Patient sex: M
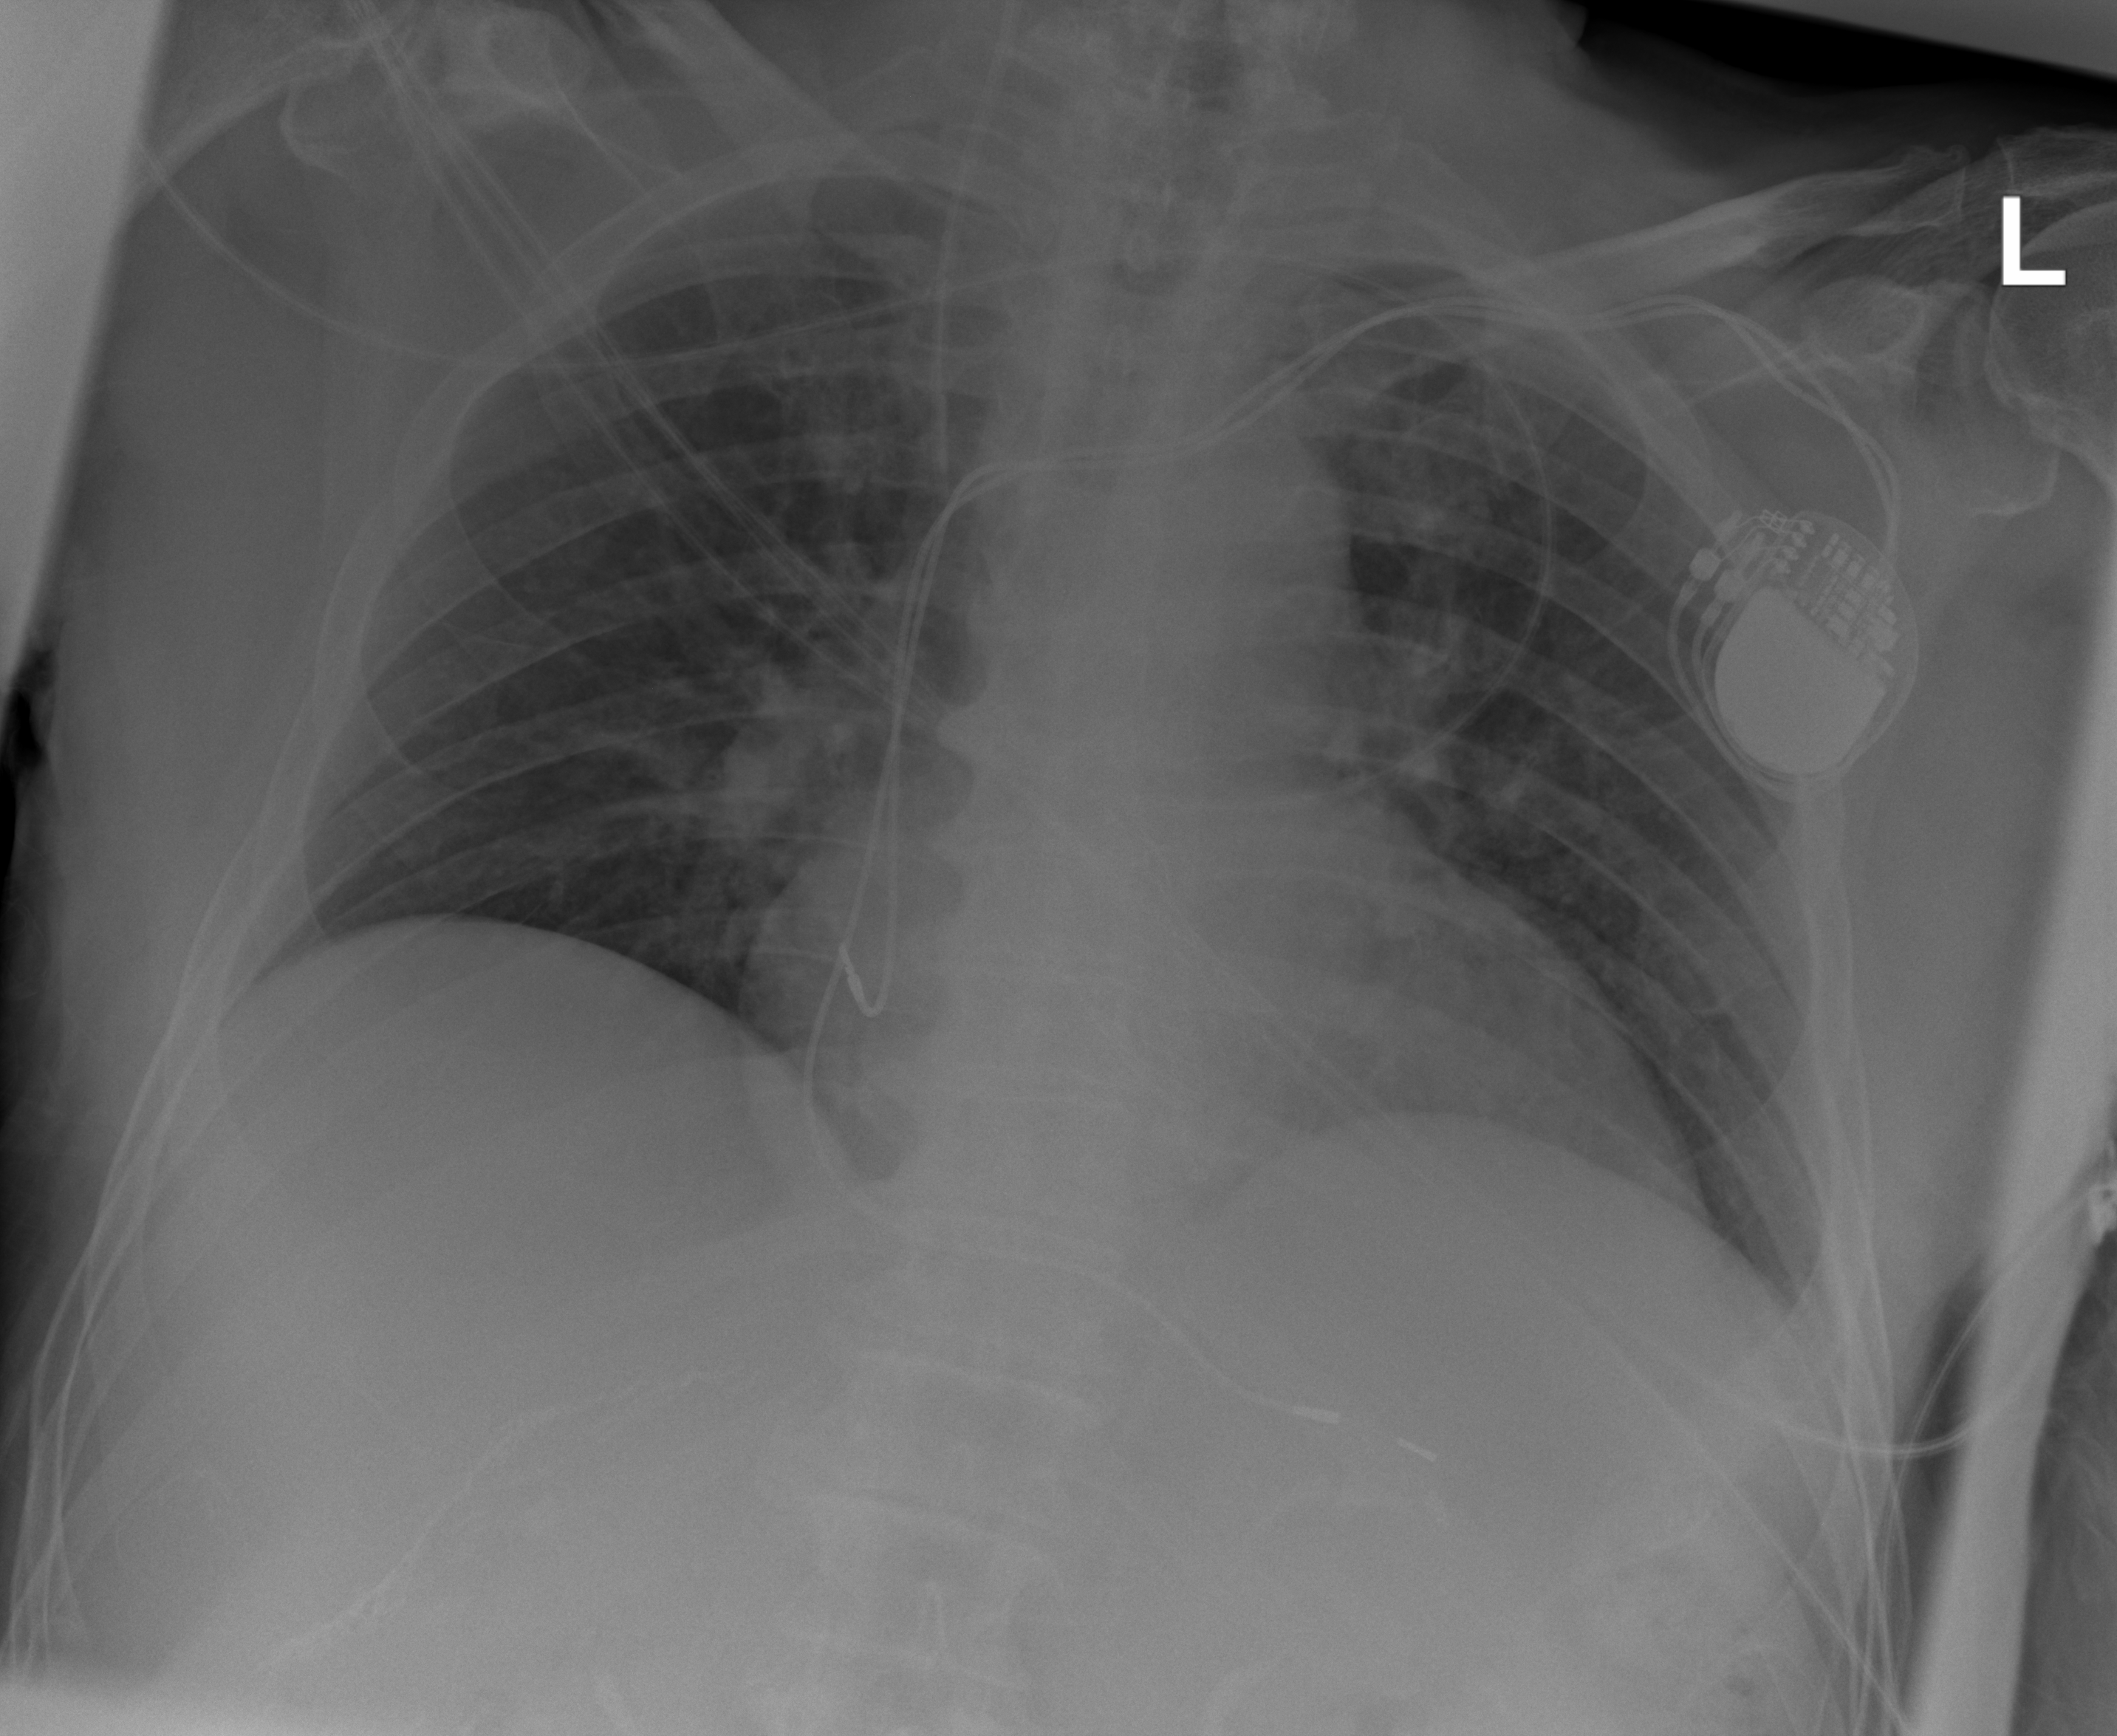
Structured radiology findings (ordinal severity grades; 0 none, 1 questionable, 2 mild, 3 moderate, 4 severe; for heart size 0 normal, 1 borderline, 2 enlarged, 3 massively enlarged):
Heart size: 2
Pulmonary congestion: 1
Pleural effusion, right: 0
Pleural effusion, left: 0
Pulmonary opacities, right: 0
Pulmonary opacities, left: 0
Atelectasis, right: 0
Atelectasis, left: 0